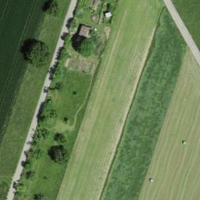
EUNIS habitat code: 25
Species observed at this site:
Euonymus europaeus